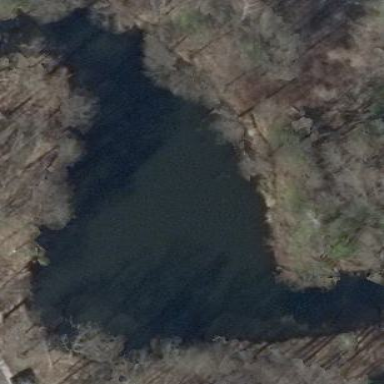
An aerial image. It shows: Serene pond surrounded by nature.